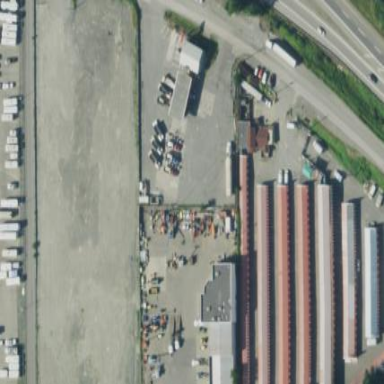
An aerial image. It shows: Industrial area.